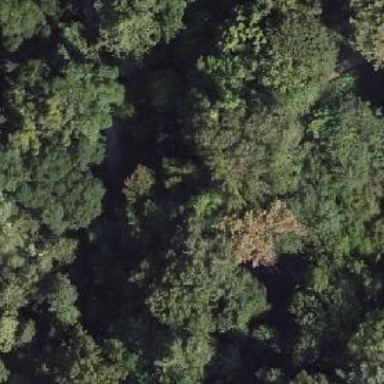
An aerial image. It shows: Broadleaved deciduous tree located in park.